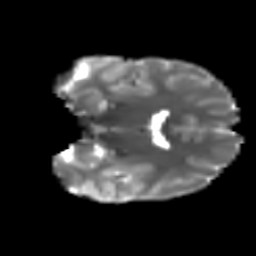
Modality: T2w
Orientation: coronal
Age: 13
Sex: male
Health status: ill
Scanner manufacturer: ge
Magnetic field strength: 3 T
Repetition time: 6.752 s
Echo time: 0.079 s